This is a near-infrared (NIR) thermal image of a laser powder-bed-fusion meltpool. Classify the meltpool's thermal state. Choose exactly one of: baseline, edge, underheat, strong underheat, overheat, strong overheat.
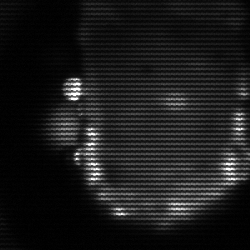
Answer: baseline